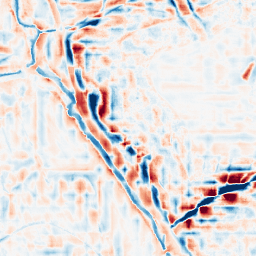
Category: wavelet
Decomposition family: wavelet_reverse_biorthogonal
Decomposition parameters: wavelet: rbio2.4
level: 4
Upsampling method: sinc_blackman
Upsampling parameters: scale: 4
kernel_size: 16
Upsampling scale: 4